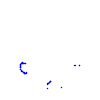
Particle: proton